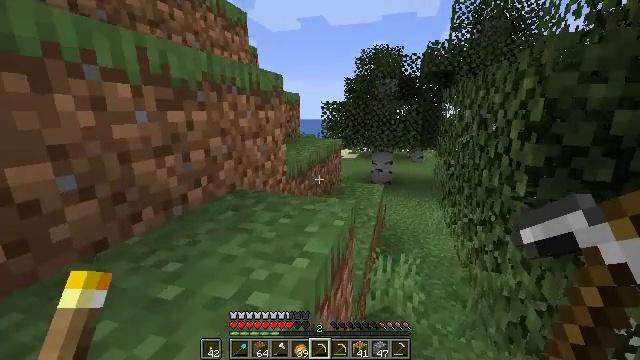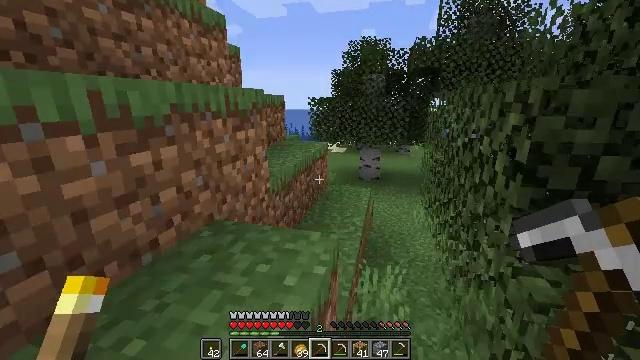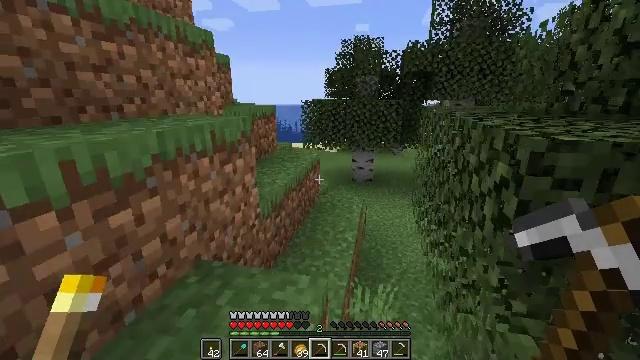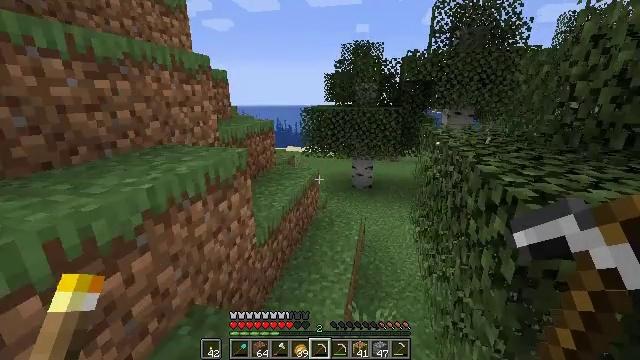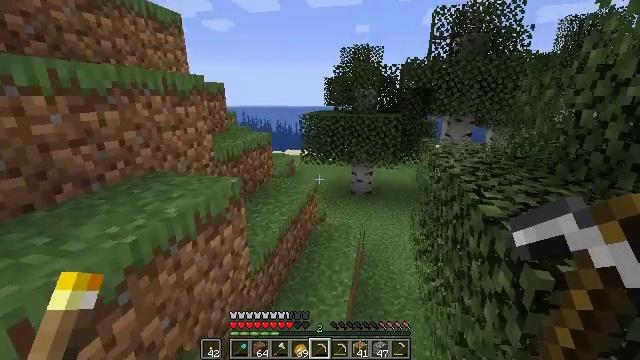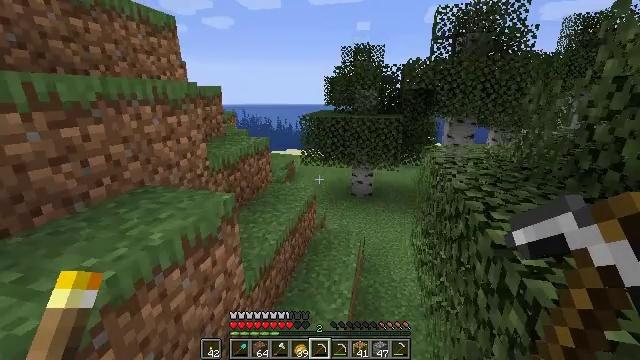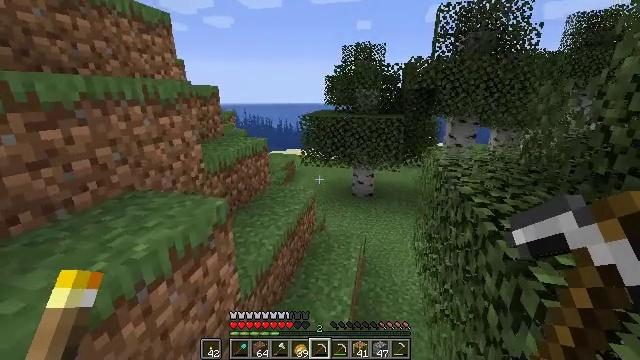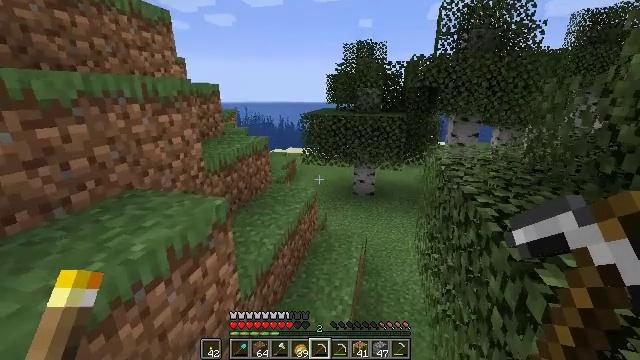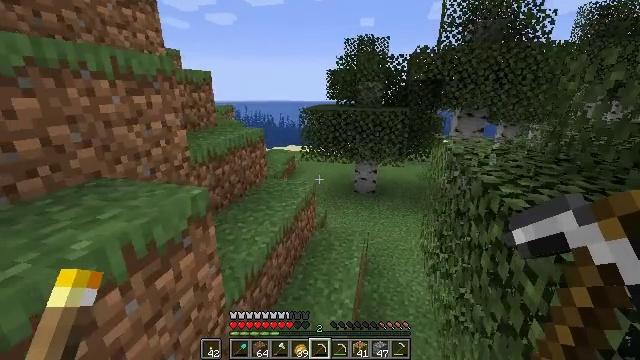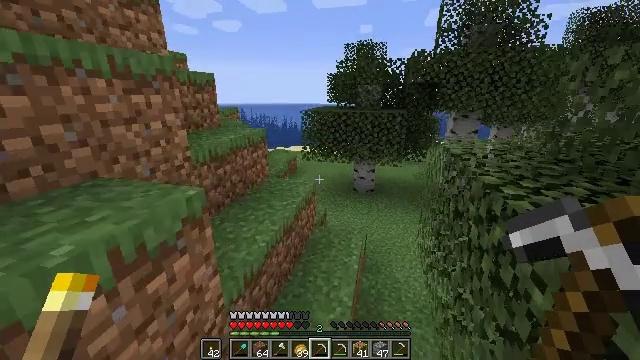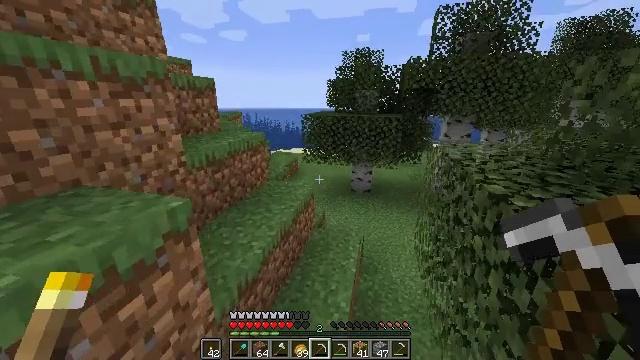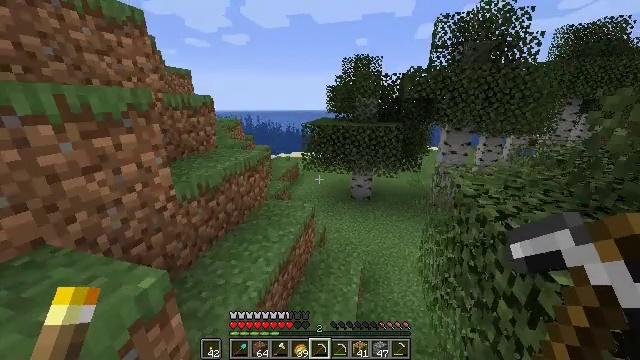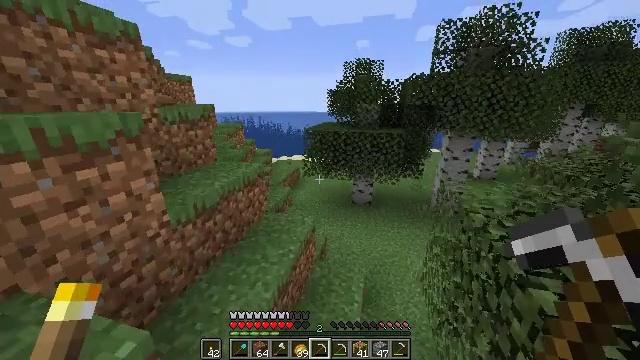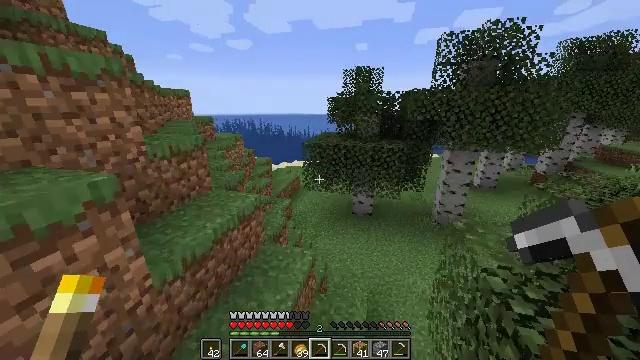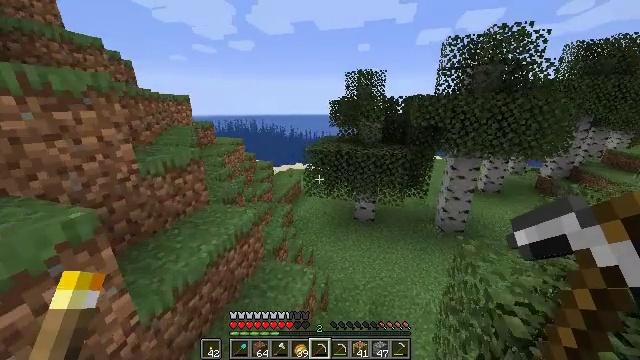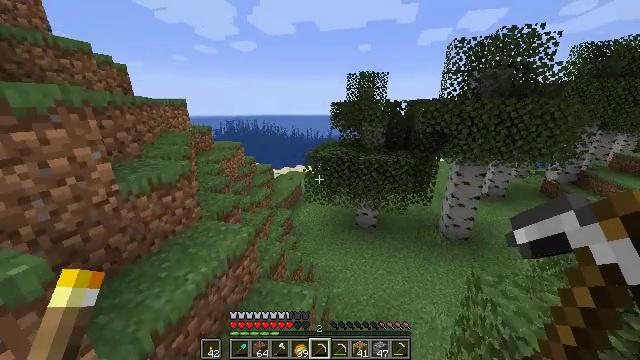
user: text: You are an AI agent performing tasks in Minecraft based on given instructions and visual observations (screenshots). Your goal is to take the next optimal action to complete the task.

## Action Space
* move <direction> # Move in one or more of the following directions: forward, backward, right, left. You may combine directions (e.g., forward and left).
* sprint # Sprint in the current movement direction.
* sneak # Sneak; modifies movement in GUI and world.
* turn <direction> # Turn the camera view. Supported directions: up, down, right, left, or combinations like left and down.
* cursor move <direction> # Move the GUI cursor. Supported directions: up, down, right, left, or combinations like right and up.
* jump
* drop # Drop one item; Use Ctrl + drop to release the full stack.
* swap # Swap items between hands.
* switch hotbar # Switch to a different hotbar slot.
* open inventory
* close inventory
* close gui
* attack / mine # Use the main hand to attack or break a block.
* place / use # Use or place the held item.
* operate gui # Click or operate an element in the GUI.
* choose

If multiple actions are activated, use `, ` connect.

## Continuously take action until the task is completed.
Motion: motion action
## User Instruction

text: Dive and mine the kelp.
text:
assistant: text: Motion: move forward, sprint, turn right and down, jump
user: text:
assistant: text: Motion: move forward, sprint, turn right and down, jump
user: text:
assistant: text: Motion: move forward, jump
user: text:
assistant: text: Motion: move forward, jump
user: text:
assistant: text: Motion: move forward, jump
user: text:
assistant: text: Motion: move forward, jump
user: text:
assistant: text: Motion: move forward, jump
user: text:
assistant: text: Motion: move forward, sprint, jump
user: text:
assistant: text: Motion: move forward, sprint, jump
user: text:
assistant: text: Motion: move forward, sprint, jump
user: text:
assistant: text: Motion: move forward, sprint, jump
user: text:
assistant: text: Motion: move forward, sprint, jump
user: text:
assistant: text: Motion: move forward, jump
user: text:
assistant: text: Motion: move forward, jump
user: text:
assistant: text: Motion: move forward, jump
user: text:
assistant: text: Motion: move forward, jump
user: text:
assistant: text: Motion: move forward, turn left, jump
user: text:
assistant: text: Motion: move forward, turn left, jump
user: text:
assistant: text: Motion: move forward, turn left, jump
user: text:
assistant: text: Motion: move forward, turn left, jump
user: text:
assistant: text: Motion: move forward, sprint, turn left, jump
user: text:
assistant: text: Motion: move forward, sprint, jump
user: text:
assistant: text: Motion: move forward, sprint, jump
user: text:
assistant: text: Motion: move forward, sprint, jump
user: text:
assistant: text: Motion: move forward, jump
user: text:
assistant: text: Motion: move forward, jump
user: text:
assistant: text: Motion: move forward, jump
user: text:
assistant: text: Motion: move forward, jump
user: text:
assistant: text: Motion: move forward, jump
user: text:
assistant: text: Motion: move forward, jump